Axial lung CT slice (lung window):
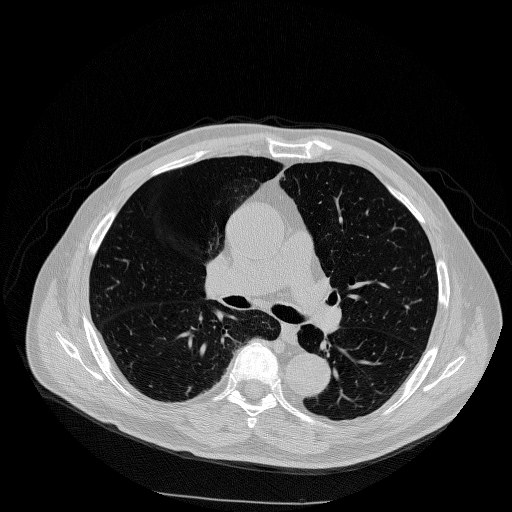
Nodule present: no